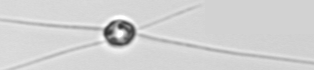
Label: Chaetoceros_danicus